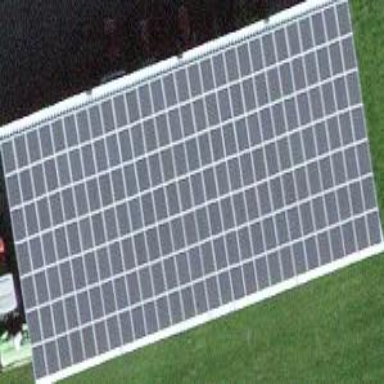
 consisting of solar photovoltaic panels."